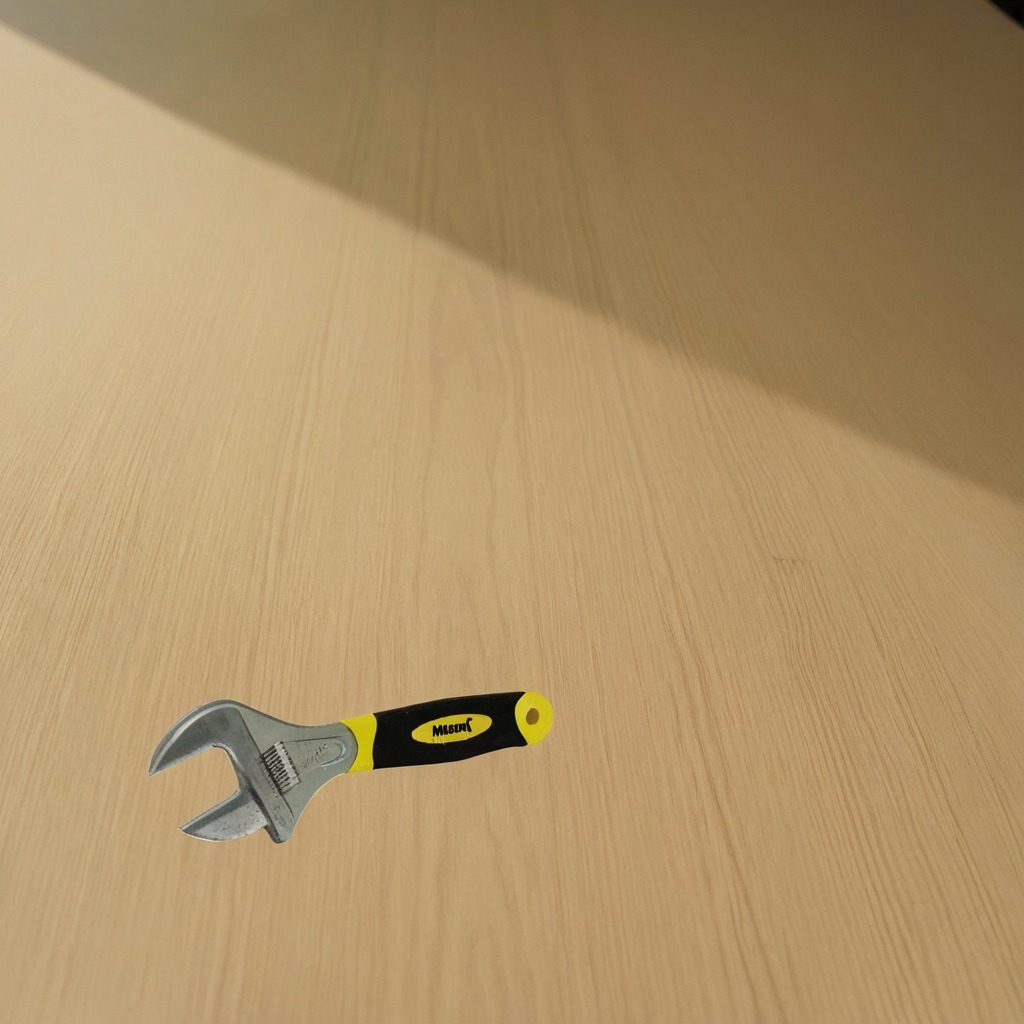
An wrench lies on the plywood surface in the workshop.